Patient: sex M, age 81
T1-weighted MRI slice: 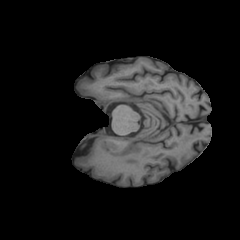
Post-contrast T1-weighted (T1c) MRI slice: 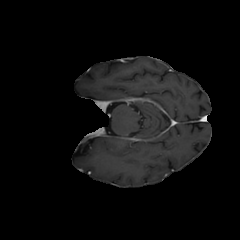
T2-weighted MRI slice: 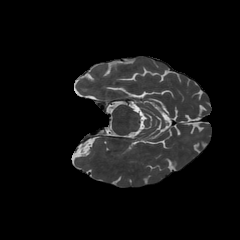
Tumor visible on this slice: no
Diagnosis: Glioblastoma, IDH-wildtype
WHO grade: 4